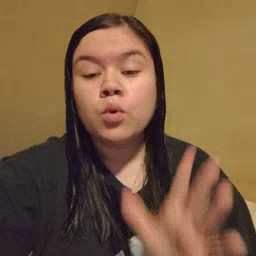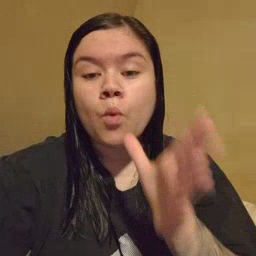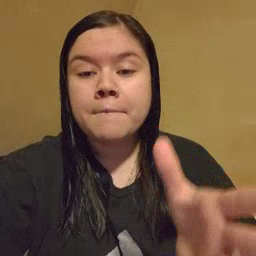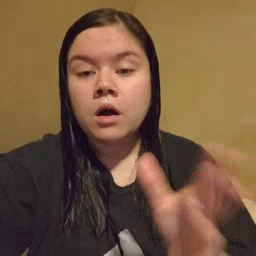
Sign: grandma